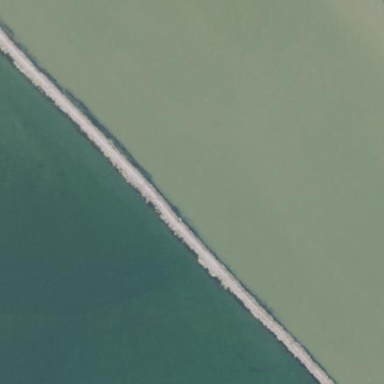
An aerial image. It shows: Breakwater structure.